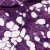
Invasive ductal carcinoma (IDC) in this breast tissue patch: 1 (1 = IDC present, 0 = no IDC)